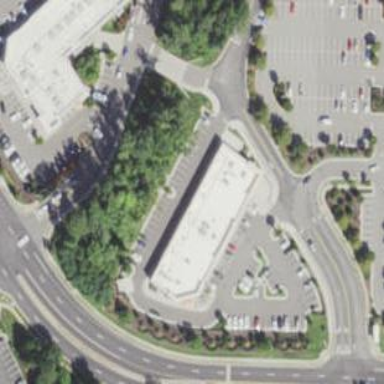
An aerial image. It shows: Retail building.